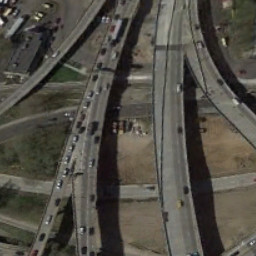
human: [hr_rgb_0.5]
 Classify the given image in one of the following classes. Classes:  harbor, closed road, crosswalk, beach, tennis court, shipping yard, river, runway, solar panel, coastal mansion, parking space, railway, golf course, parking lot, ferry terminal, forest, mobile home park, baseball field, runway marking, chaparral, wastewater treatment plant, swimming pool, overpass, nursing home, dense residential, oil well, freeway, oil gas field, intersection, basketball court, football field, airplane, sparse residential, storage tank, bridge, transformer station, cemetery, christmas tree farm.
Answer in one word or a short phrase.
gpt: overpass